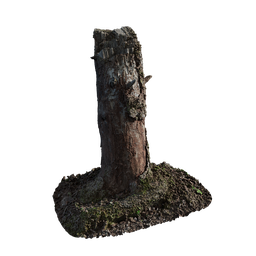
Label: nature